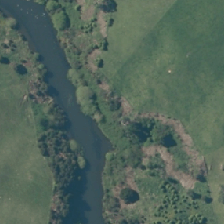
Land cover: lake_pond